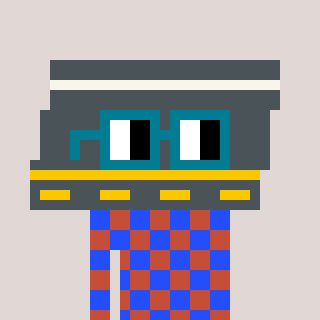
a pixel art character with square dark green glasses, a road-shaped head and a rust-colored body on a warm background